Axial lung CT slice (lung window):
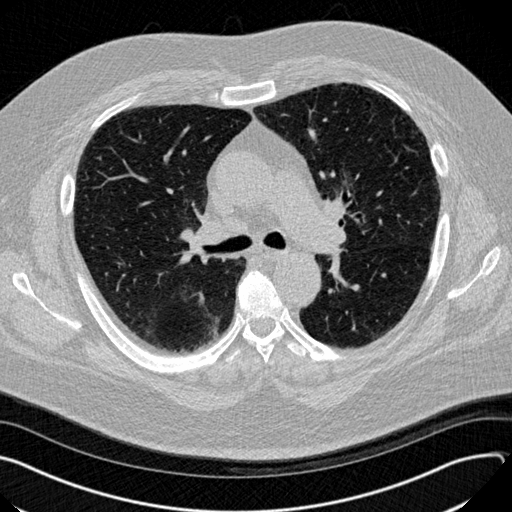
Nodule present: no